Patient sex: M
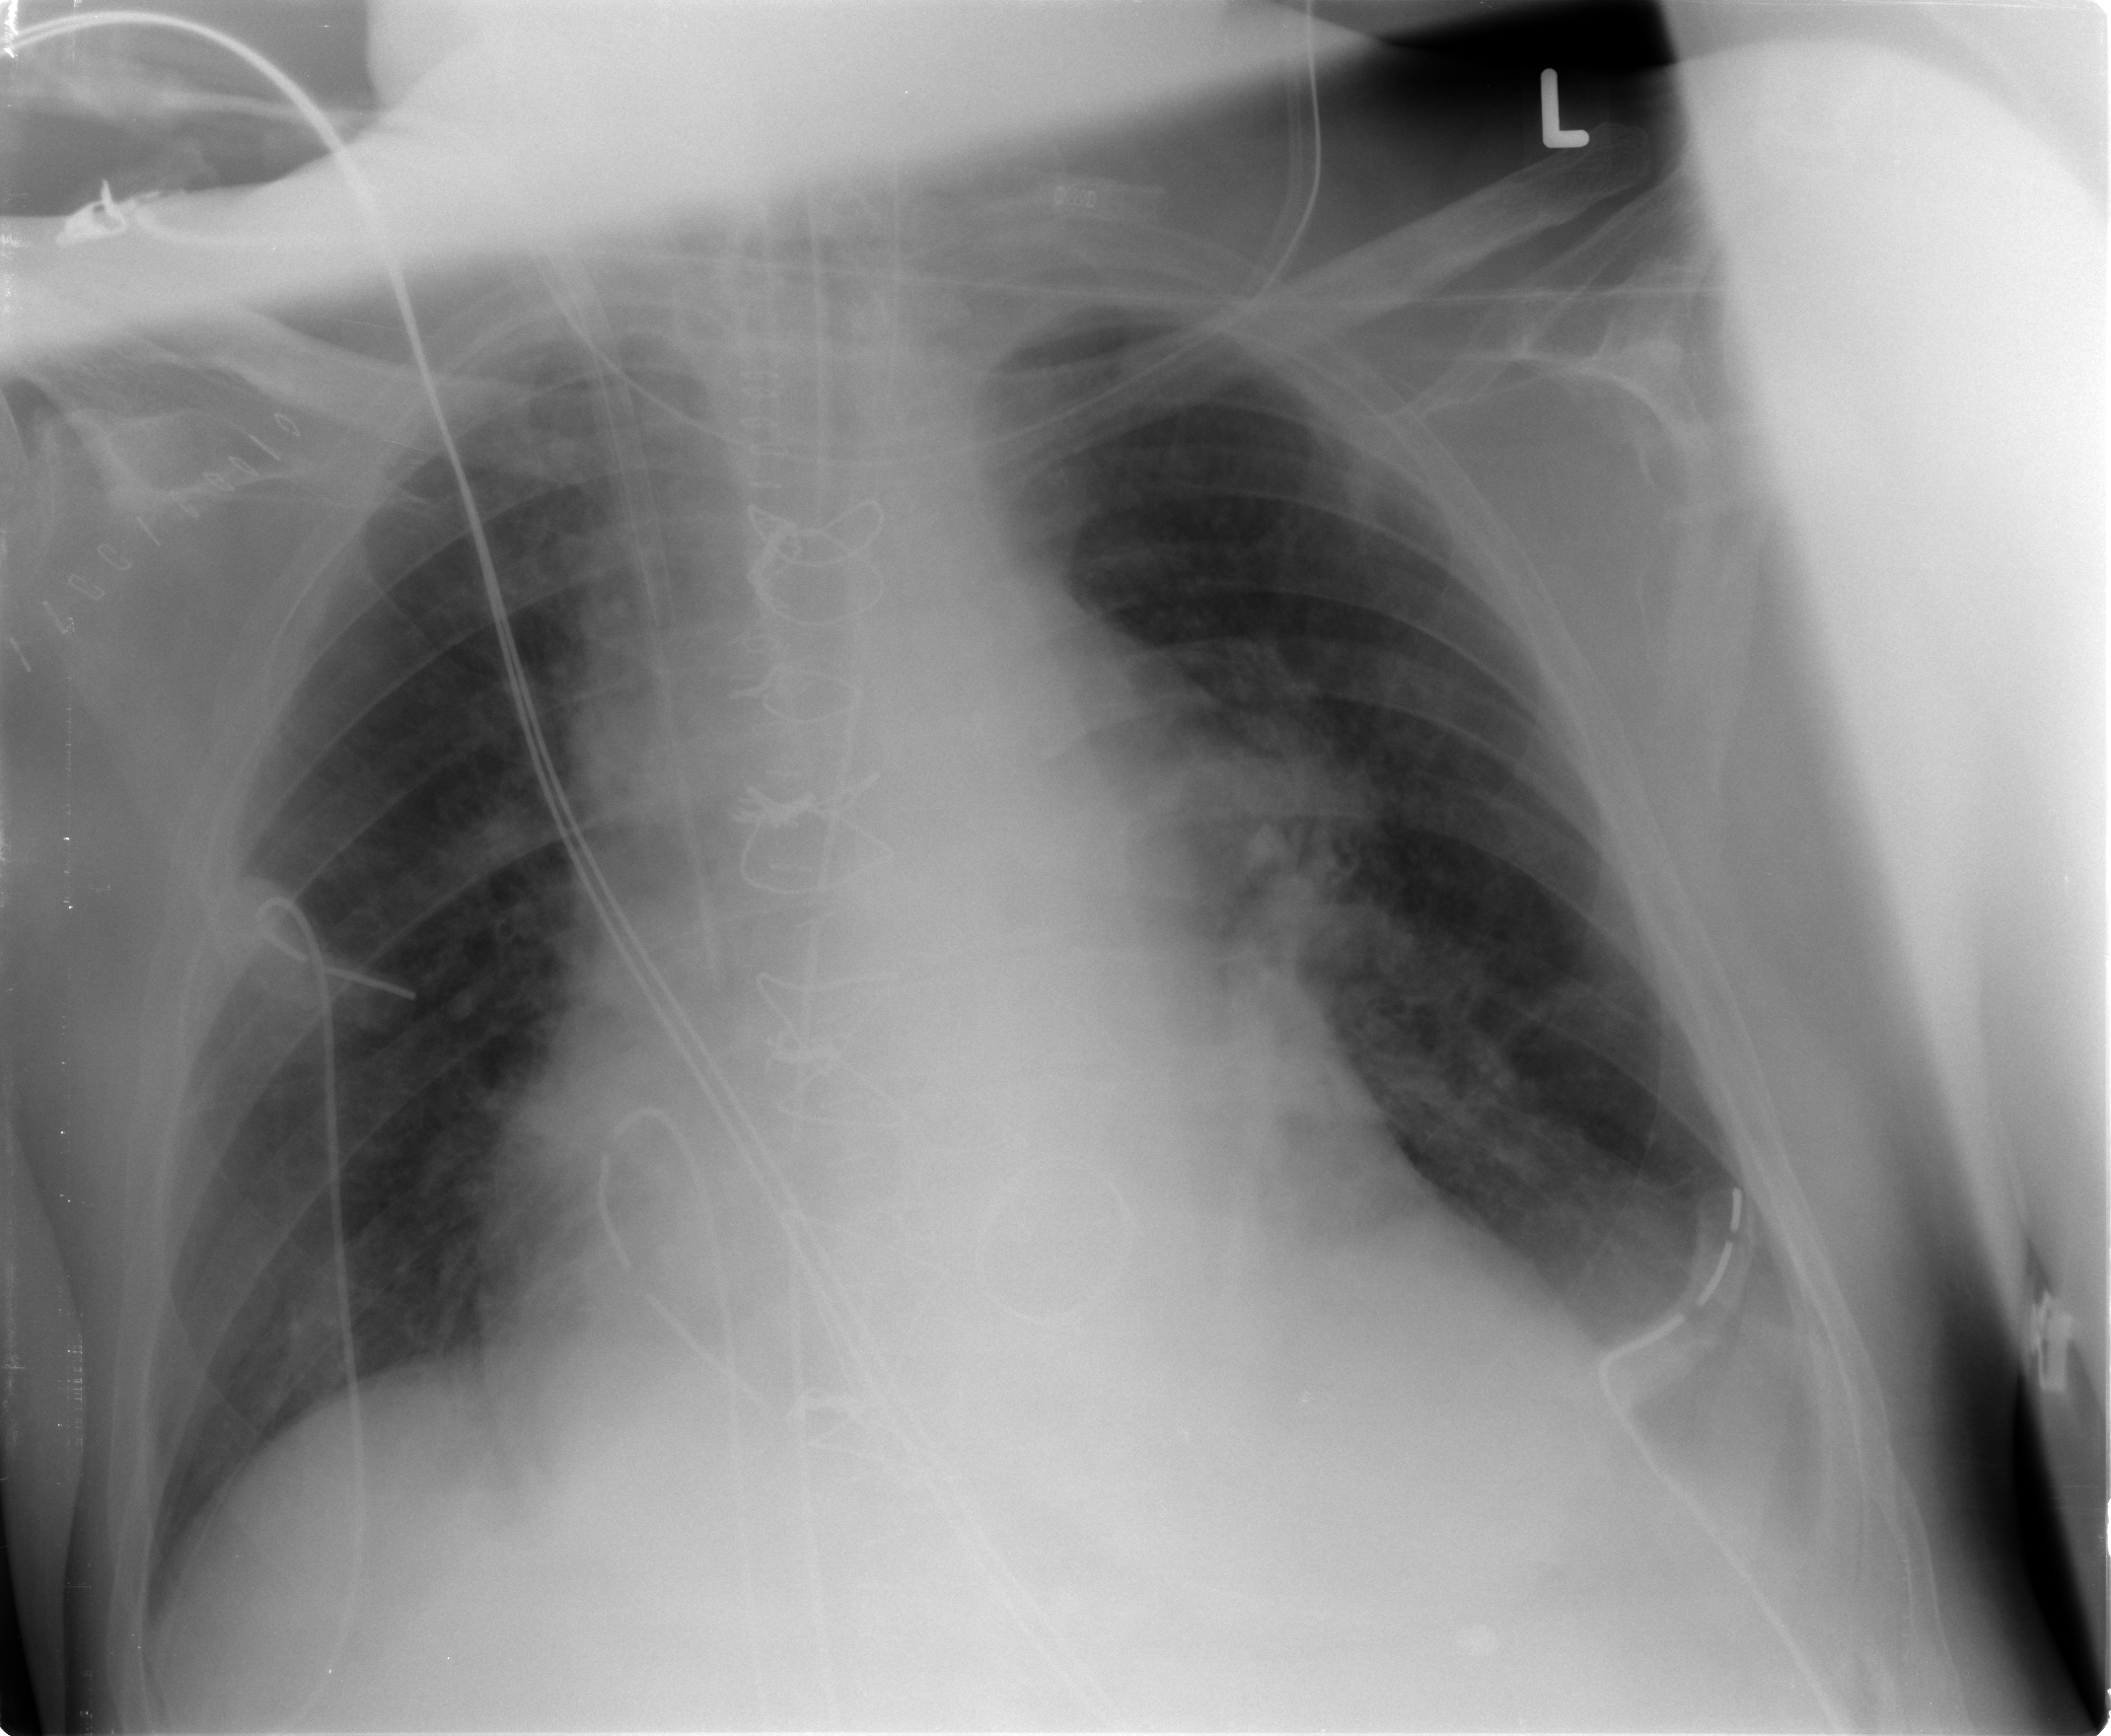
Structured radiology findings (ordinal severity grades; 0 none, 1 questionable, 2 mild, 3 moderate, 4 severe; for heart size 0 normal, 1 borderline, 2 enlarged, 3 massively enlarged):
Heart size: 2
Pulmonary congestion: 2
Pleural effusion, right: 0
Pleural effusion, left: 1
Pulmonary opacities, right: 0
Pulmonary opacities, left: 0
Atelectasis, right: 1
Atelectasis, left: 2